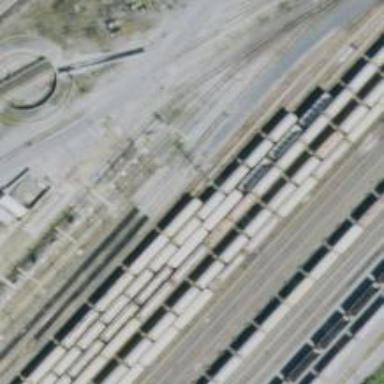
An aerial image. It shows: Railway siding with rails.